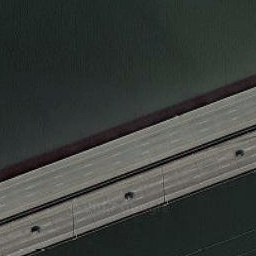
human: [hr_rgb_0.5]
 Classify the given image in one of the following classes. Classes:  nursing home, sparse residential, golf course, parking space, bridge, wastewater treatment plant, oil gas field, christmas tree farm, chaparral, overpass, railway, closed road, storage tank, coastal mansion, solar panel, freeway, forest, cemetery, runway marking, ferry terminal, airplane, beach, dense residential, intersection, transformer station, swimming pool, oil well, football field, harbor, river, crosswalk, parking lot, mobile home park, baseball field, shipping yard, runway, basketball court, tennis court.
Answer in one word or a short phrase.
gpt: bridge